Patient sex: M
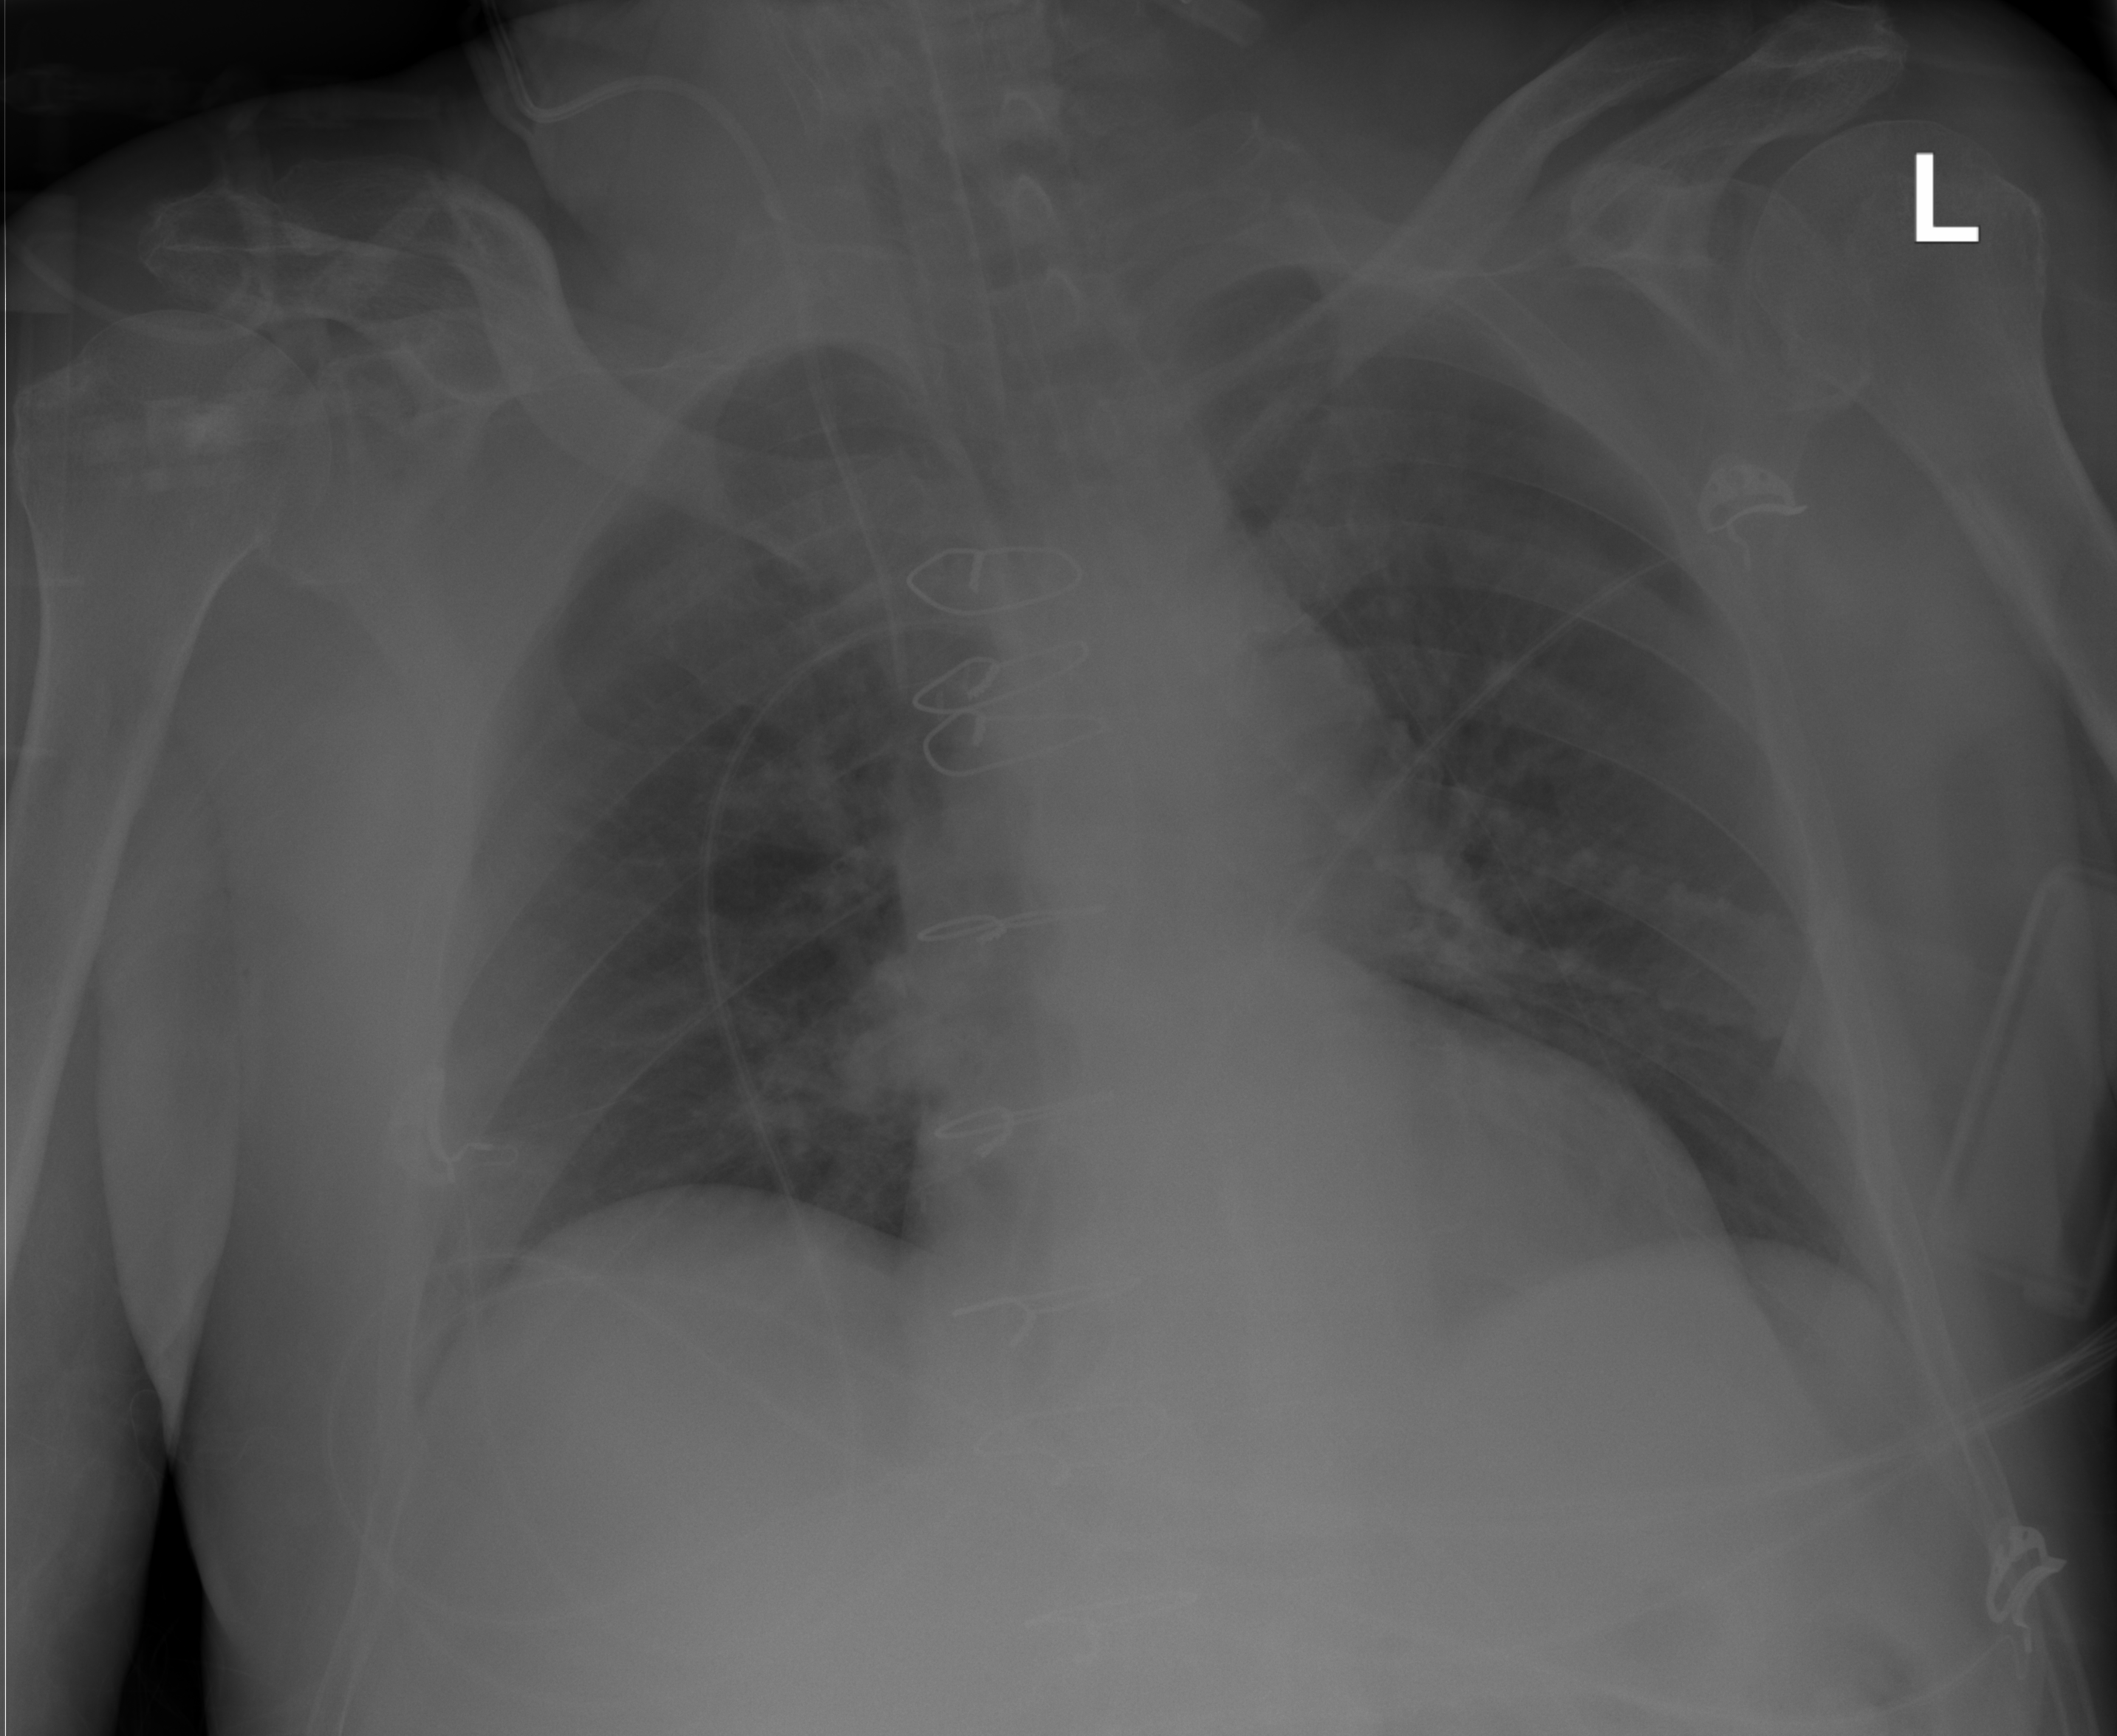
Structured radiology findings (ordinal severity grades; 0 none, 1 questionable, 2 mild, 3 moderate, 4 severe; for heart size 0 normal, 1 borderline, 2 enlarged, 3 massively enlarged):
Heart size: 0
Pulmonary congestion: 1
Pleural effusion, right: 0
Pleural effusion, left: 0
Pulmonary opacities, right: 0
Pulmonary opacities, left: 0
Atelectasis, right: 0
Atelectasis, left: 0